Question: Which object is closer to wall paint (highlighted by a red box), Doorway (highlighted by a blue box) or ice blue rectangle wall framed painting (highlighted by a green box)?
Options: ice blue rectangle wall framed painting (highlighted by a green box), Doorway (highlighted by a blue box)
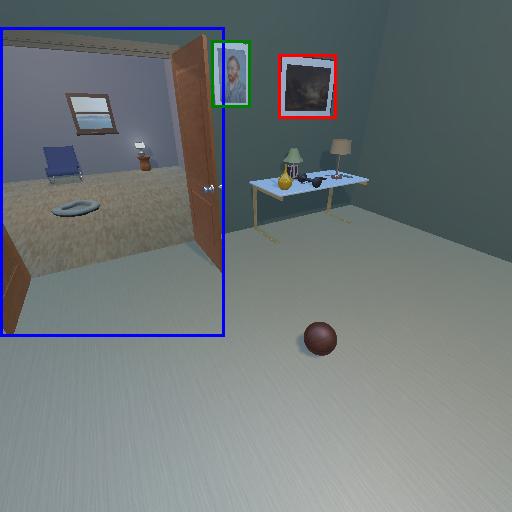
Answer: ice blue rectangle wall framed painting (highlighted by a green box)